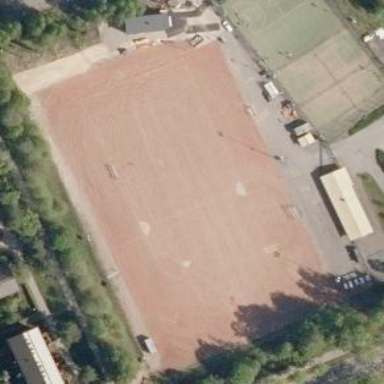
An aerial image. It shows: Pitch used for ice hockey and athletics.